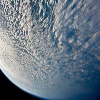
Label: cloud